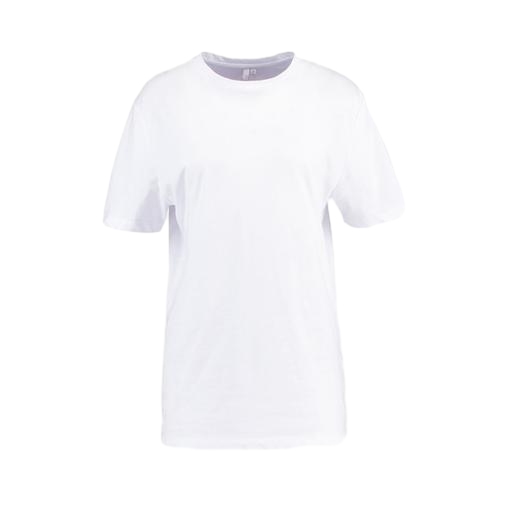
unisex t-shirt, regular t-shirt, basic tee, white background